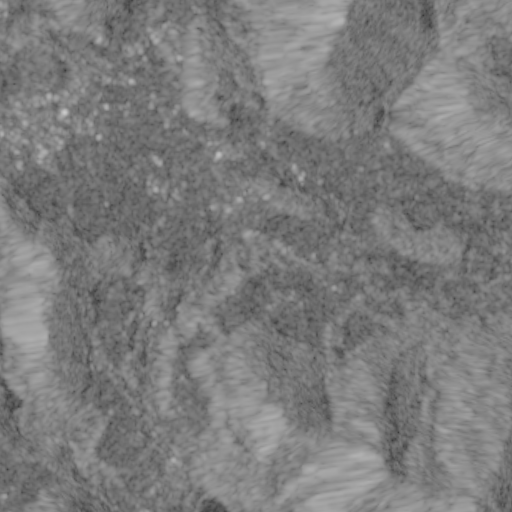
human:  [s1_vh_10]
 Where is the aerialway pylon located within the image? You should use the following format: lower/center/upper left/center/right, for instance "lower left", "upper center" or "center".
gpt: The aerialway pylon is located in the upper center of the image.
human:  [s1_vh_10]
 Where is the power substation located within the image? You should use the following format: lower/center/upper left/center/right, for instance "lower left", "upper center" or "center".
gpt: The power substation is located in the center of the image.
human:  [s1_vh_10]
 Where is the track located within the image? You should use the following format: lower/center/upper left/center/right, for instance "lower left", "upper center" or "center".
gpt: The track is located in the upper left of the image.
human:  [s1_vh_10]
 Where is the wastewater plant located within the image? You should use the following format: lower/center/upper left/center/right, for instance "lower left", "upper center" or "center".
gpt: The wastewater plant is located in the lower left of the image.
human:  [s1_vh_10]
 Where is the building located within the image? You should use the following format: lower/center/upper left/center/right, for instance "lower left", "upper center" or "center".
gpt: There is no building in the image.

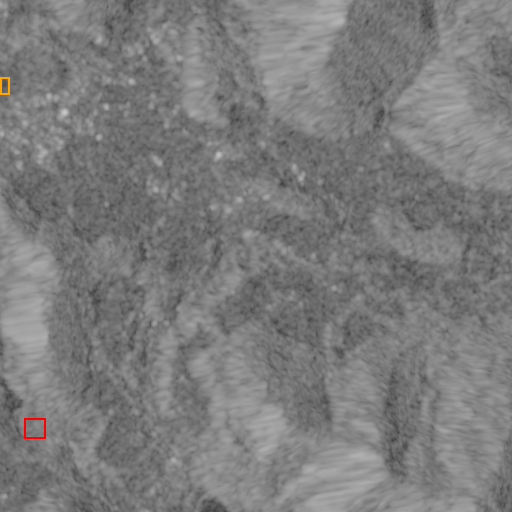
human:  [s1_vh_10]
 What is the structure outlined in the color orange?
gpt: The structure outlined in orange is a park.
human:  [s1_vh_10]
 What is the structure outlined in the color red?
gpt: The structure outlined in red is a wastewater plant.
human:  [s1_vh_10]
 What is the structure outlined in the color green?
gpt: There is no green outline.